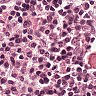
Metastatic tissue present: no